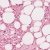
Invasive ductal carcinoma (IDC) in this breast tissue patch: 0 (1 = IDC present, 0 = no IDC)